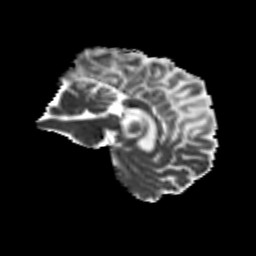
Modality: MD
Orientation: sagittal
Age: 45
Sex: female
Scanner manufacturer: siemens
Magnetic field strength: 3 T
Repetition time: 8.6 s
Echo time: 0.095 s